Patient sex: M
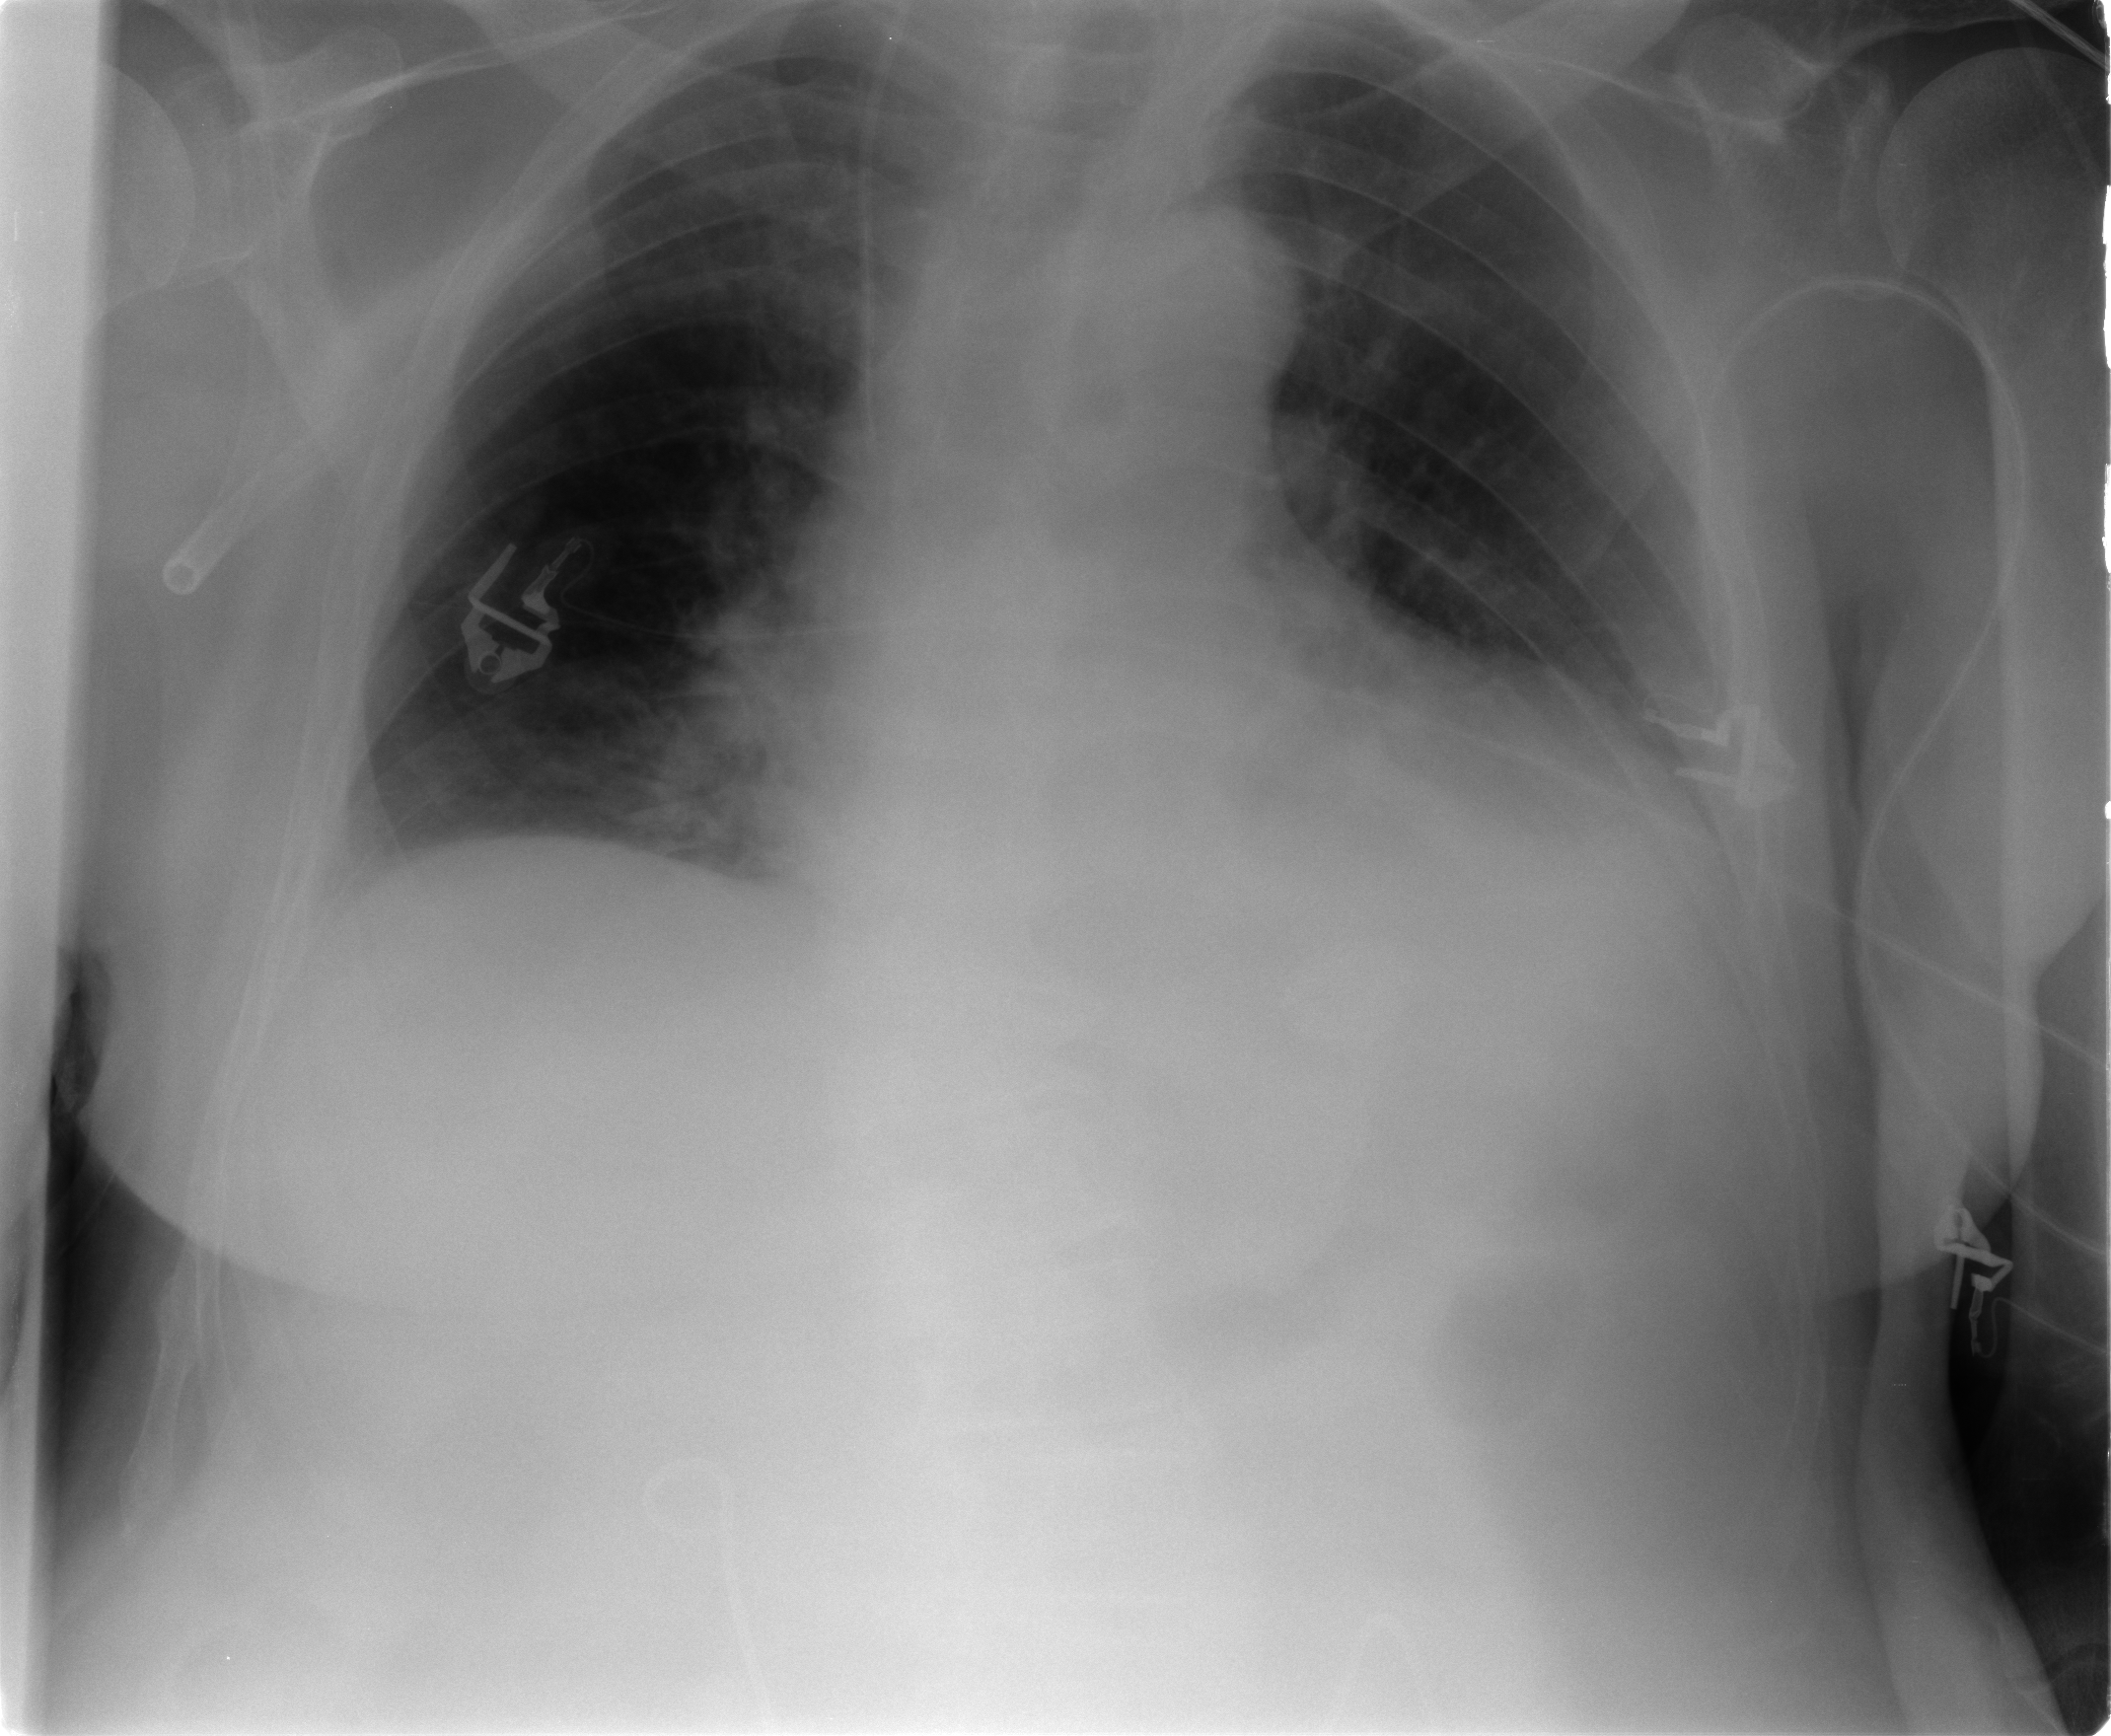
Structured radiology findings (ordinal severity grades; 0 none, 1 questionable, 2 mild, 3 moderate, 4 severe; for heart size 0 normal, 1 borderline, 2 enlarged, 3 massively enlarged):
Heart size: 2
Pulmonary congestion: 0
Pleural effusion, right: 0
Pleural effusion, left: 2
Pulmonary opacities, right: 0
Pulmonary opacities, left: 0
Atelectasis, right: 0
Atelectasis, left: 2